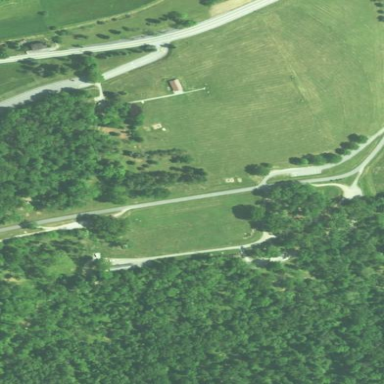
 which is well-protected and kept under the title of ""State Park""."